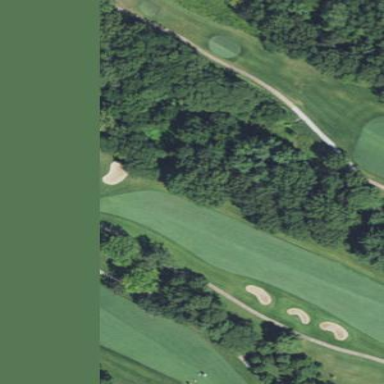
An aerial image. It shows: Golf fairway surrounded by grass.